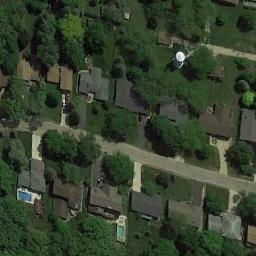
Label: medium_residential